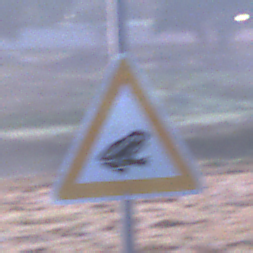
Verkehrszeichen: AmphibienwanderungLinks
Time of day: SunriseSunset
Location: Outdoor (Nature)
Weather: Clear
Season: NotSpecified
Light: Natural